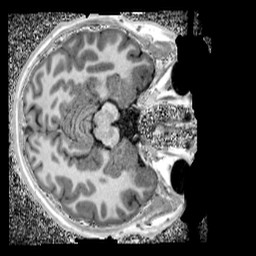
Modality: UNIT1_denoised
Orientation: axial
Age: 13
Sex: male
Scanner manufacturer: siemens
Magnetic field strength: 3 T
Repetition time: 4 s
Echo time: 0.00299 s